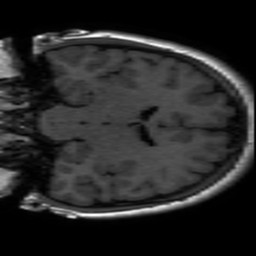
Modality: inplaneT1
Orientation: coronal
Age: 19
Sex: female
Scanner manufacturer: ge
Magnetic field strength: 3 T
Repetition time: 2.326 s
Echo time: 0.02412 s